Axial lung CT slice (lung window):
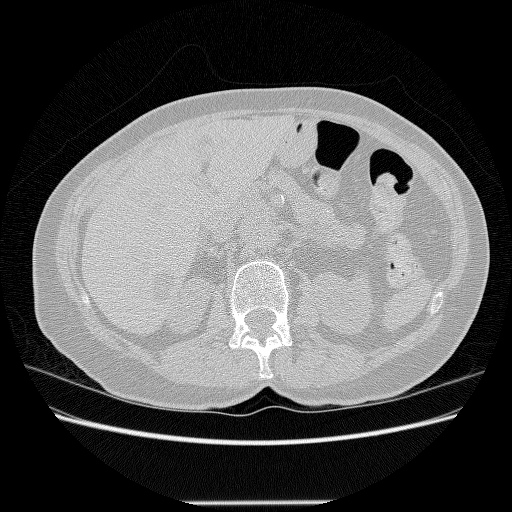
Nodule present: no